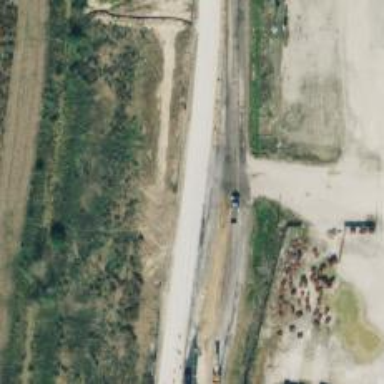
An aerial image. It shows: Secondary link road.